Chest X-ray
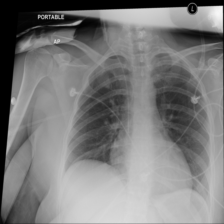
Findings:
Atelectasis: negative
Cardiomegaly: negative
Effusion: negative
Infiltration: negative
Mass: negative
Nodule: negative
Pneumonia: negative
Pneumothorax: negative
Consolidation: negative
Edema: negative
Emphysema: negative
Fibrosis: negative
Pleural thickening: negative
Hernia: negative